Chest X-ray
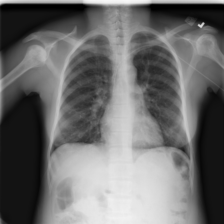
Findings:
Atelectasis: positive
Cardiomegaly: negative
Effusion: negative
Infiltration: negative
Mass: negative
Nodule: negative
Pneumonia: negative
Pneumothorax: negative
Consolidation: negative
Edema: negative
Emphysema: negative
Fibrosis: negative
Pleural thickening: negative
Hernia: negative